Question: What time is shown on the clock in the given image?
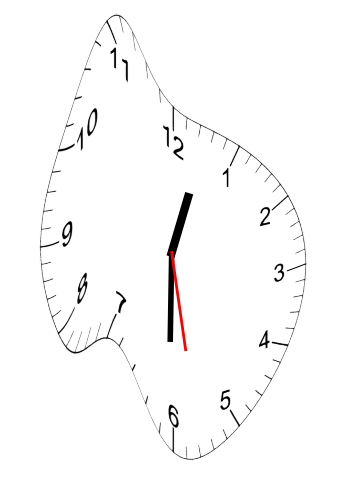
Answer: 12:30:28